Question: As you can see in the image :  airflow is making too much time between tasks execution ?
it almost represents 30% of the DAG execution time.
I've changed the 'airflow.cfg' file to:
'''
job_heartbeat_sec = 1
scheduler_heartbeat_sec = 1
'''
but I still have the same latency rate.
Why does it behave this way ?
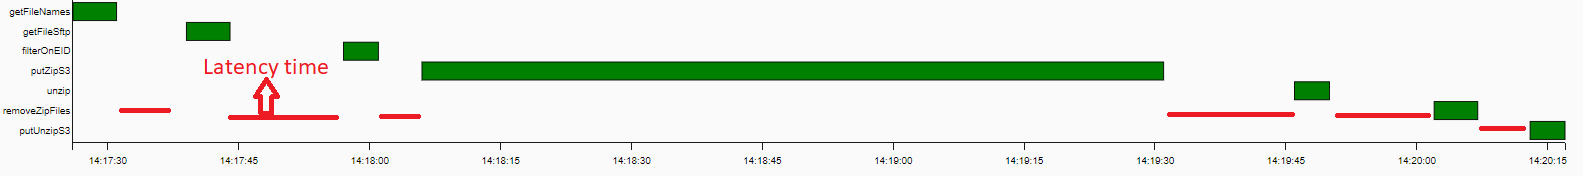
Answer: It is by design. For instance I use Airflow to perform large workflows where some tasks can take a really long time. Airflow is not meant for tasks that will take seconds to execute, it can be used for that of course but might not be the most suitable tool.
With that said there is not much that you can do since you already found out the key settings to configure.
Additionally you might want to try to increase the number of threads of the scheduler:
'''
[scheduler]
max_threads = 4
'''
This can alternatively be done by setting the environment variable:
'''
AIRFLOW__SCHEDULER__MAX_THREADS=4
'''
However do not count on the latency to decrease that much.